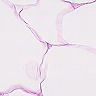
Metastatic tissue present: no